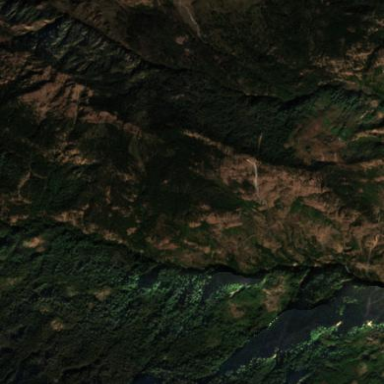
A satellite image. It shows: Serene woodland landscape.